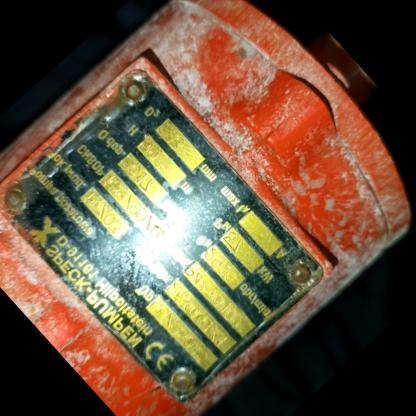
Klasa: tabliczka-znamionowa